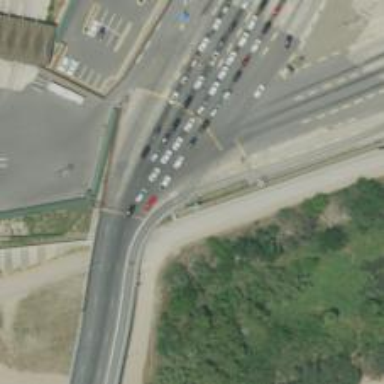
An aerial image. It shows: Primary link highway.